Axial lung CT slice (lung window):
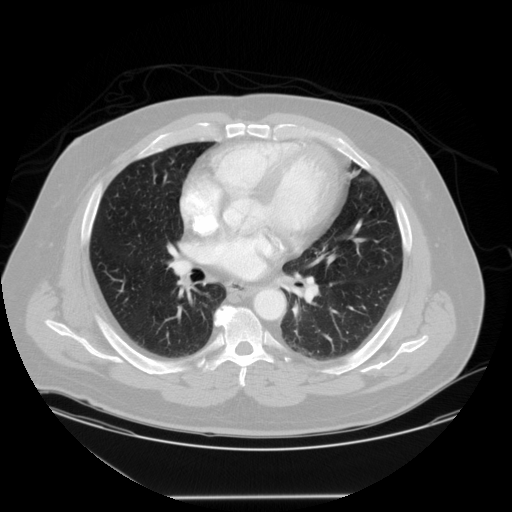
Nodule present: no